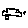
Label: car